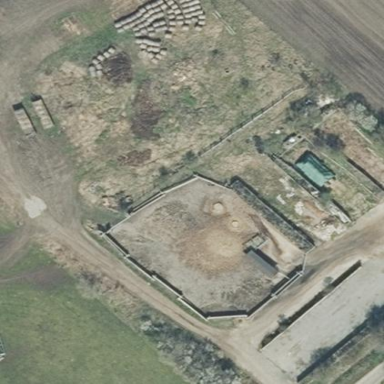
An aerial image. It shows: Farmyard area.